Field crop: maize
Growth stage: 2
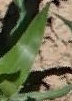
Species: maize